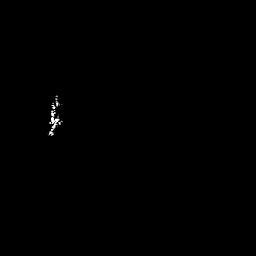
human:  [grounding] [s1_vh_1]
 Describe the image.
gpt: In the satellite image, there is  <ref>1 small ship </ref> <box>[[17, 43, 23, 53, 0]]</box> located at left.